Question: I have the below column containing timestamps retrieved from an '.sqlite' file,

what format are these timestamps in and how can one convert from them to a readable timestamp?
Actually if I knew the format of the timestamp shown I could figure out the rest.
I have tried pasting this in timestamp conversion tools online but the converter cannot identify the particular format.
I intially thought that the timestamp was in the format of 'YYYYMMDDHHMMSS.uuuuuu' but the length of digits don't correspond to length of the format so I'm scratching my head on this one
Any help?
These timestamps correspond to messages so its obvious that there must be atleast the minutes and seconds retained in that timestamp.
These timesstamps came from a messaging application which I retrieved from a file
Based on the additional columns provided such as Name and message, I was able to verify that the timestamp correlates to the message timestamp inside the app to the '11/28/2012 10:48am' I was not able to verify the seconds.
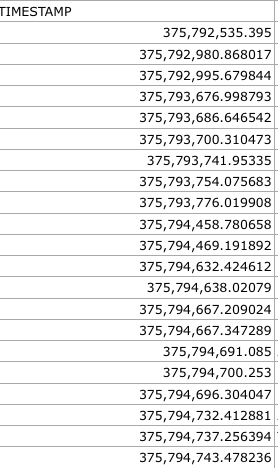
Answer: these are seconds passed since a certain time. Usually 1st of January 1970 0:00 is the first second. but in this case it would be a date that makes not much sense, as the first timestamp would be 'Sat, 28 Nov 1981 10:48:55 GMT'. Tell us what the app shows for the fist timestamp and it will be easy to calculate the reference date.
possibly 1st January 2001, as it is another often use reference date. i.e. on Mac OS X and iOS.
'''
NSDate *date = [NSDate dateWithTimeIntervalSinceReferenceDate:timestampFromDB];
'''
---
I wrote a test programm.
'''
#import <Foundation/Foundation.h>
int main(int argc, const char * argv[])
{
@autoreleasepool {
NSTimeInterval intervals[] = {375792535.395, 3757<PHONE>};
for (int i = 0; i < sizeof(intervals)/sizeof(intervals[0]); ++i) {
NSTimeInterval interval = intervals[i];
NSDate *date = [NSDate dateWithTimeIntervalSinceReferenceDate:interval];
NSLog(@"%@", date);
}
}
return 0;
}
'''
logs:
'''
2012-11-28 10:48:55 +0000
2012-11-28 10:56:20 +0000
'''
for the first two timestamps. please check, if this are the dates shown in the app.
Conclusion:
The database holds double values to represent the seconds that passed since 1.1.2001 0:00 GMT, what is called the "Reference Date" in the Mac (OS X) world. The column does not hold a string with a certain format.